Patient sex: M
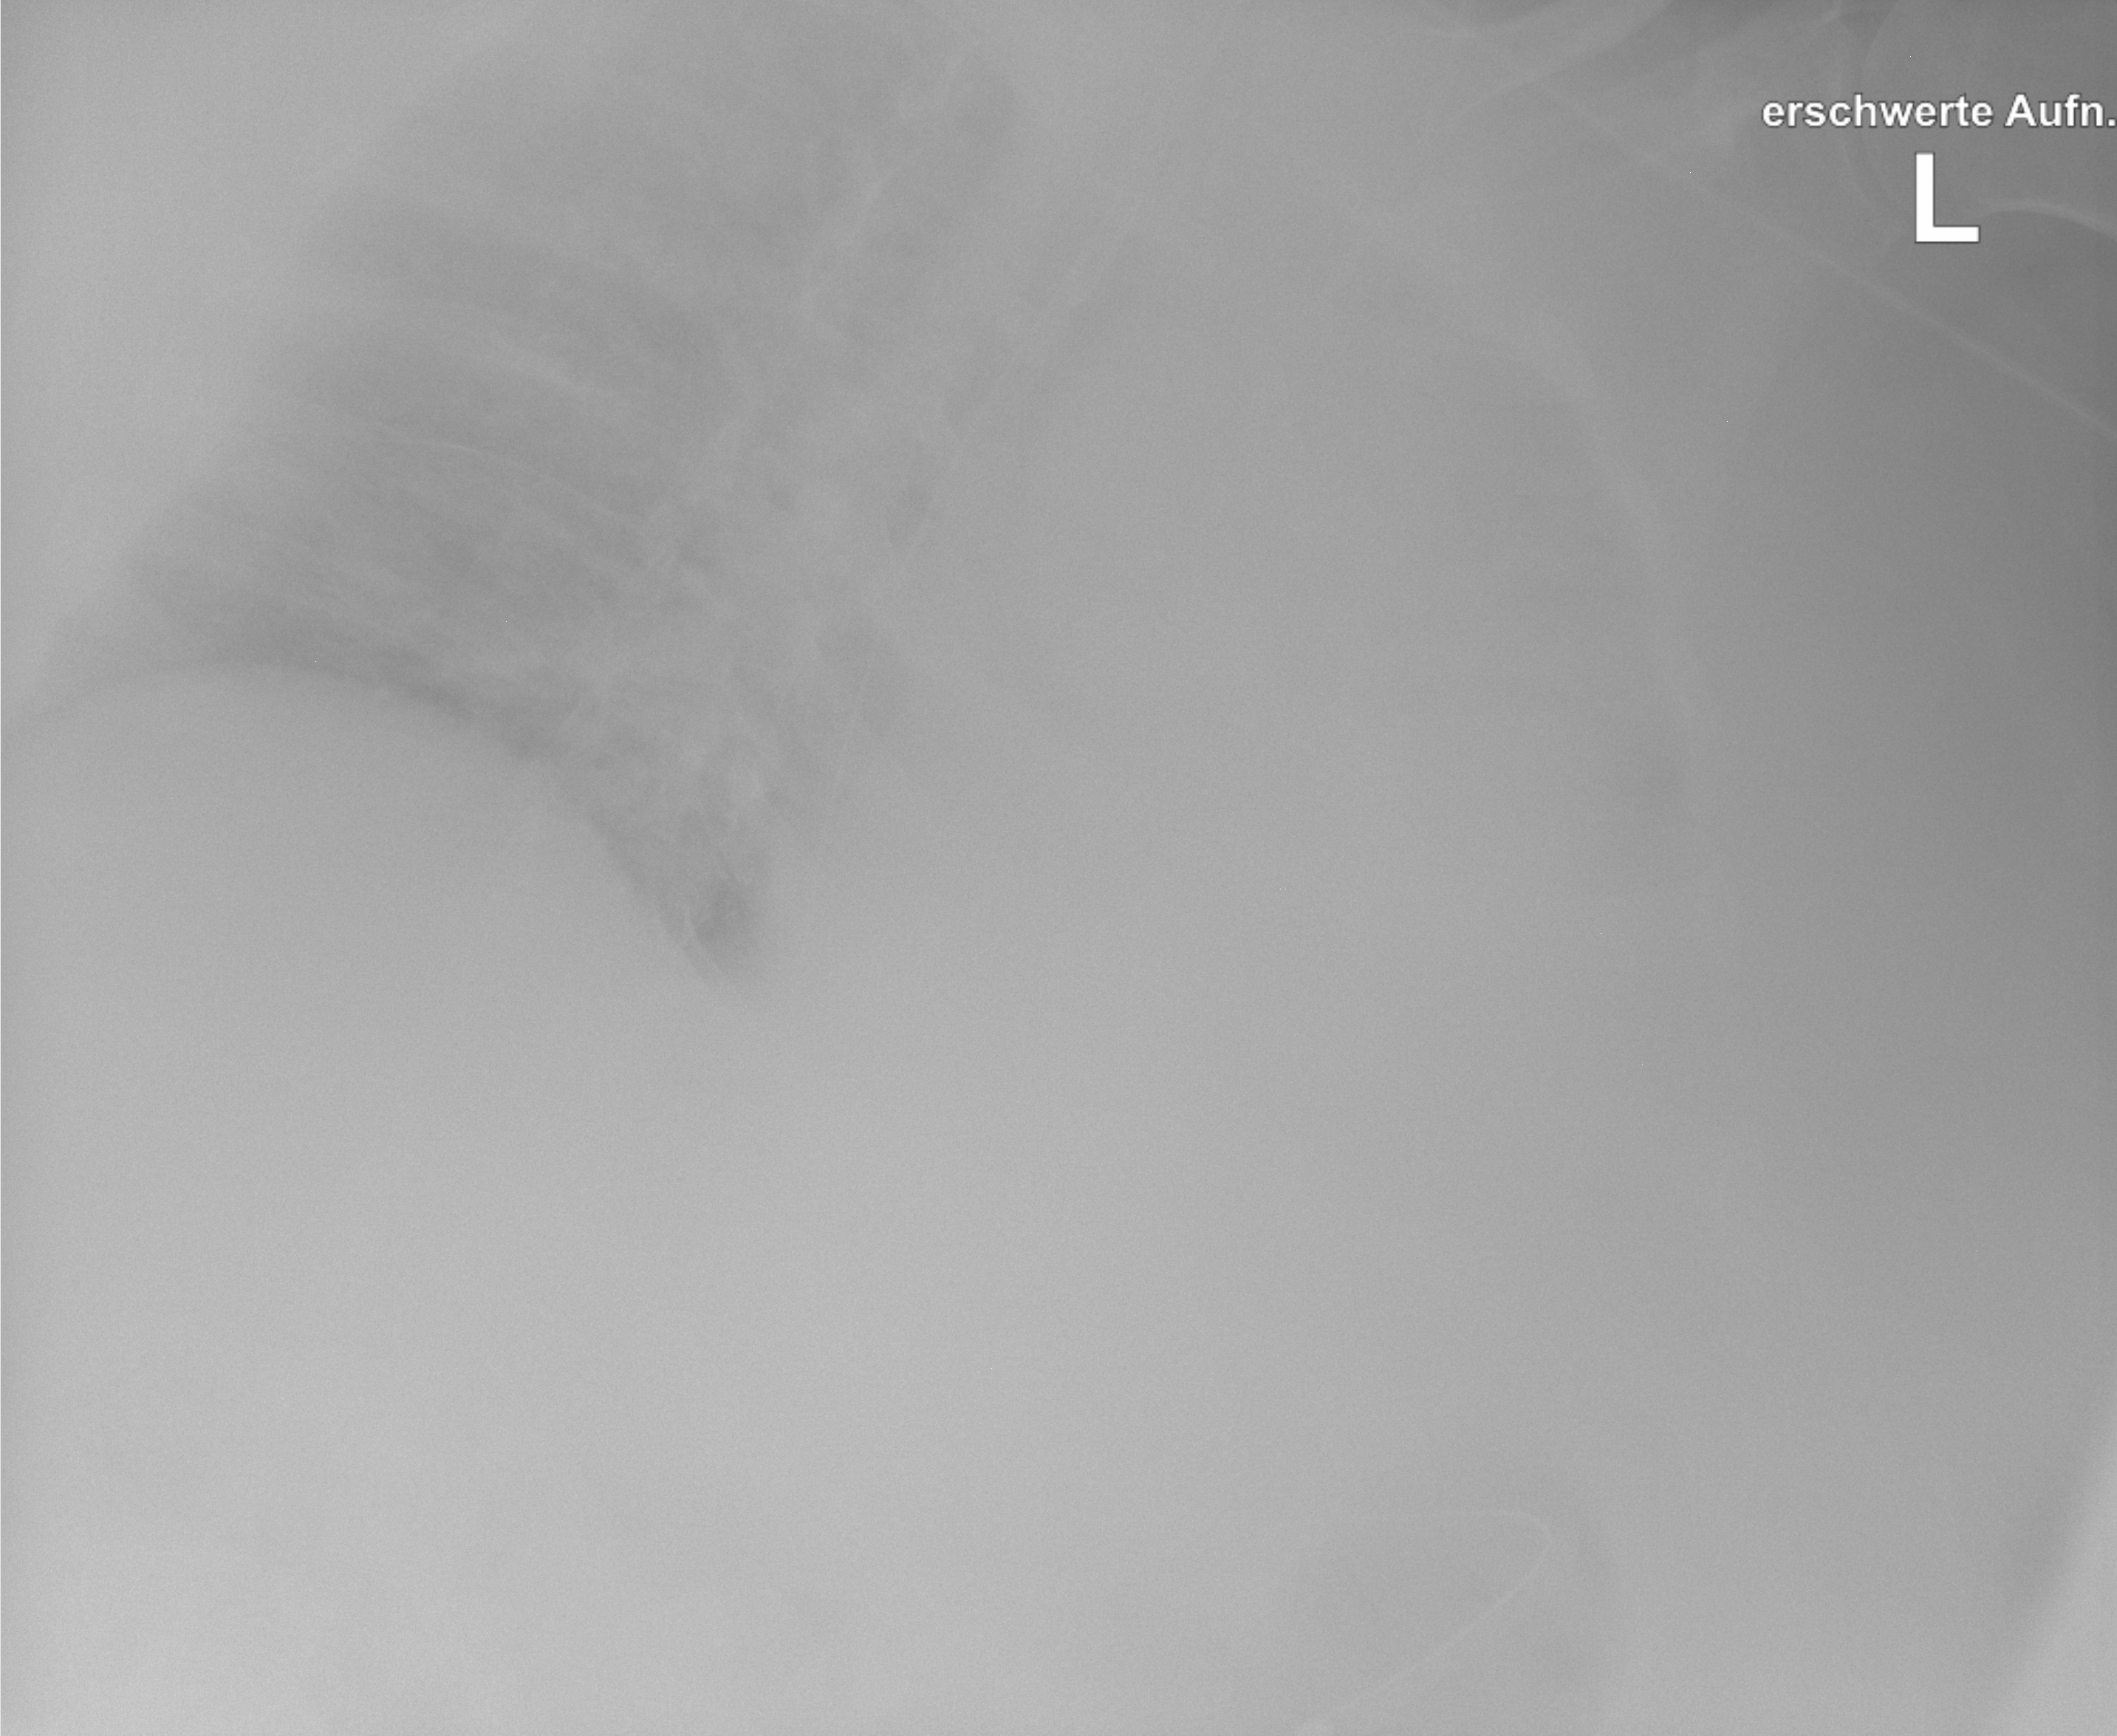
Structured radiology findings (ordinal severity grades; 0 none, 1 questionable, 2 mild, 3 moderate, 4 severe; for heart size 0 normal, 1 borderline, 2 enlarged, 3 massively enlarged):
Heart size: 0
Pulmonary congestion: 0
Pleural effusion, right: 0
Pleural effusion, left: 2
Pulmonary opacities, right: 0
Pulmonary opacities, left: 0
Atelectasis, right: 0
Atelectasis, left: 2